Question: Let say I have this rose (Do not care about the background, only the white leaves are important).

I transform it to a grayscale picture:
'grayscaled=cv2.imread('white_rose.png',cv2.IMREAD_GRAYSCALE)'
How can I change every white pixel to a red one under the condition the red color ('R=255') will have the same contrast as the white one has ? Meaning I want to see the white leaves in red color but with the same 'L' value of every pixel that in 'grayscaled' ?
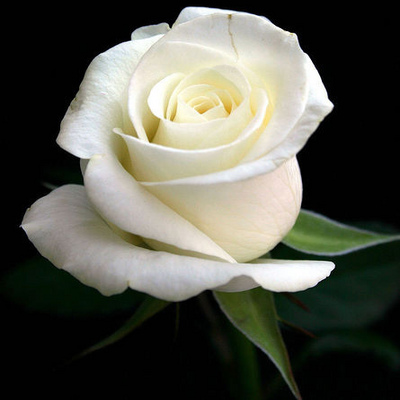
Answer: You need to loop over your grey image and create a new coloured image by yourself.
For each pixel, you can replace the 'R' value of your coloured image with the remainder of dividing of '255' and relative grey value:
'''
import cv2
import numpy as np
img = cv2.imread('5585T.jpg')
print type(img)
img_gray = cv2.cvtColor(img,cv2.COLOR_BGR2GRAY)
new=[[[0,0,255%j] for j in i] for i in img_gray]
dt = np.dtype('f8')
new=np.array(new,dtype=dt)
cv2.imwrite('img.jpg',new)
'''

and with 'new=[[[255%j,255%j,j] for j in i] for i in img_gray]' :